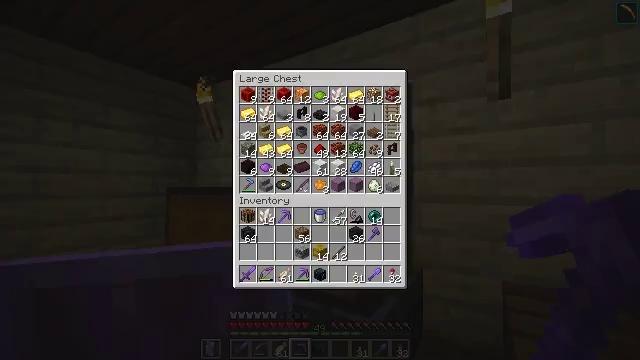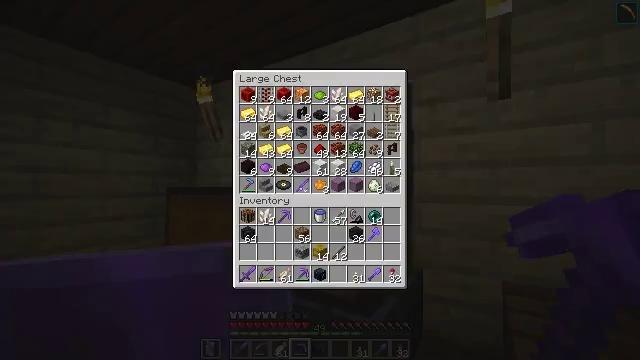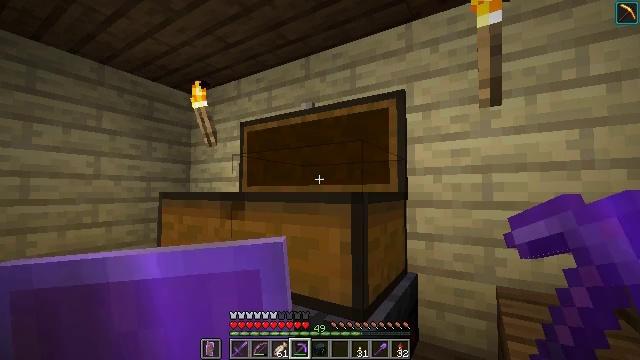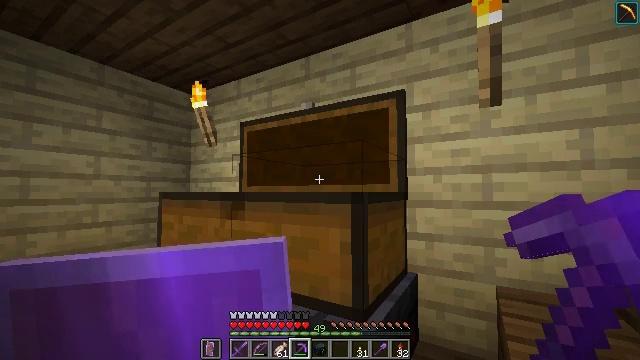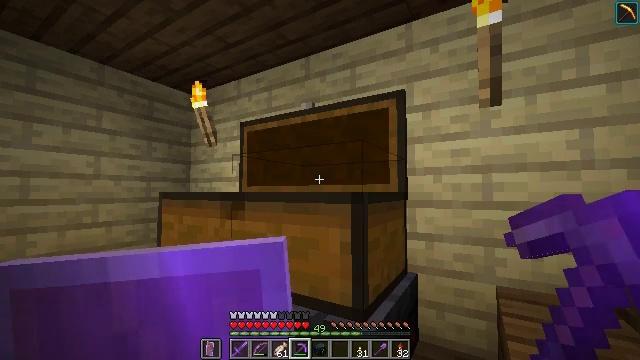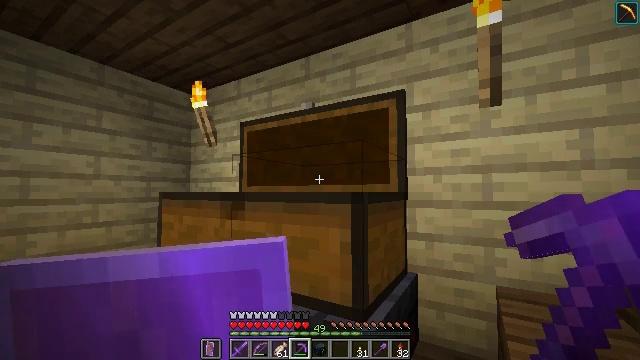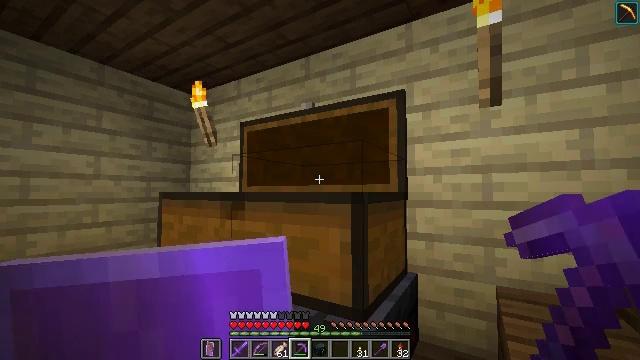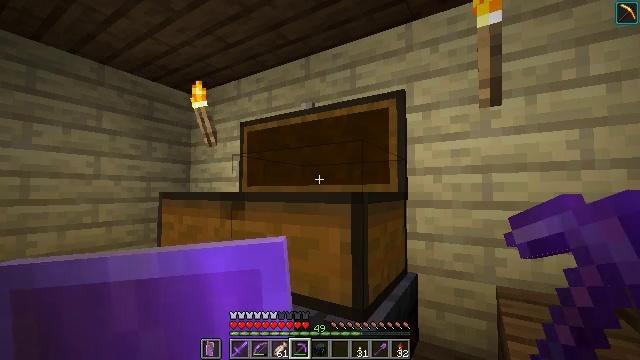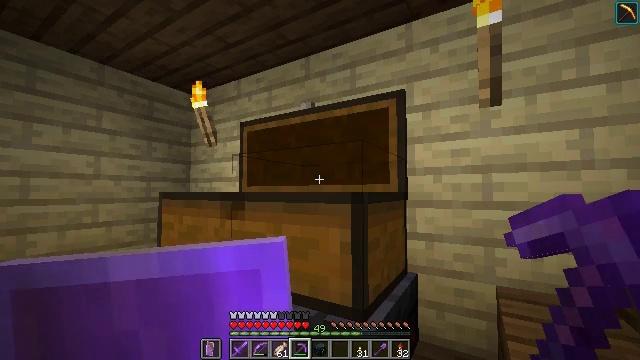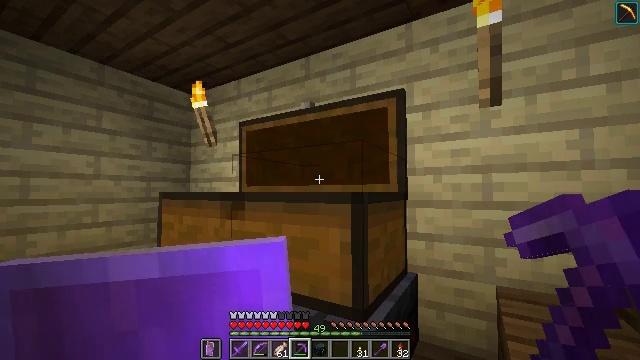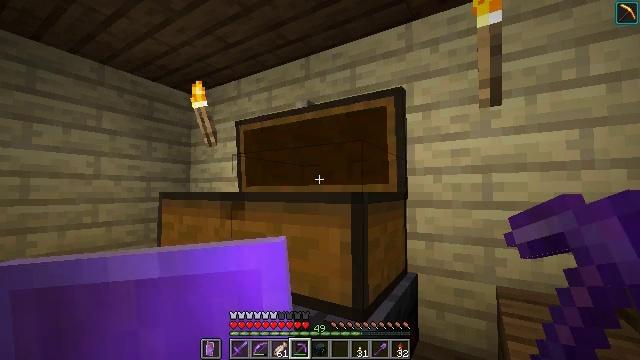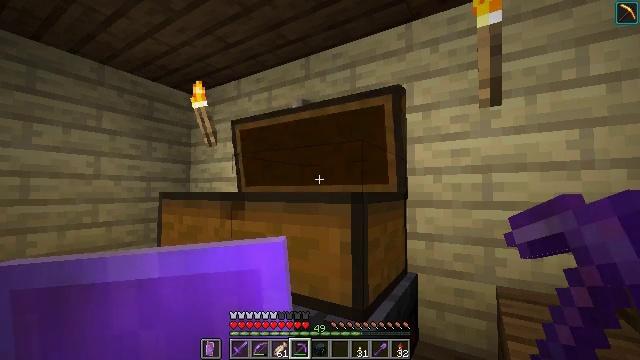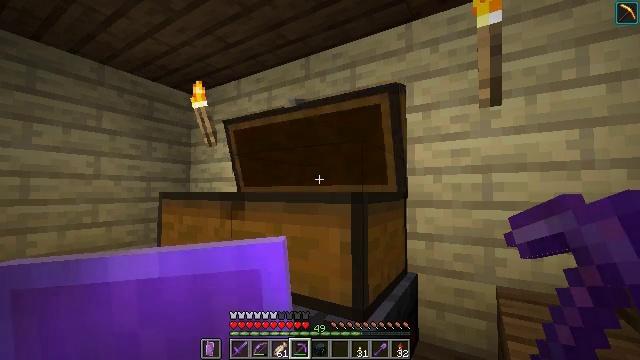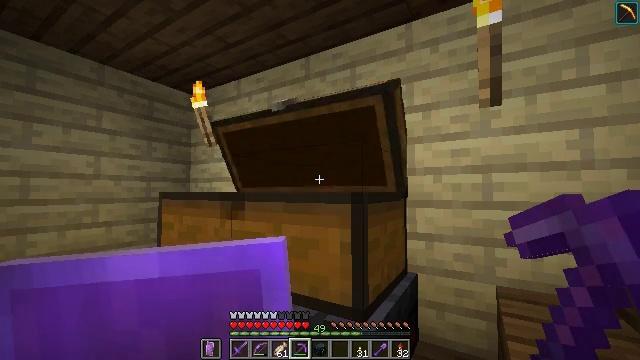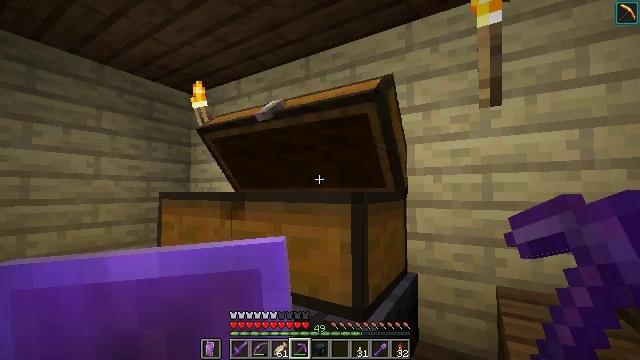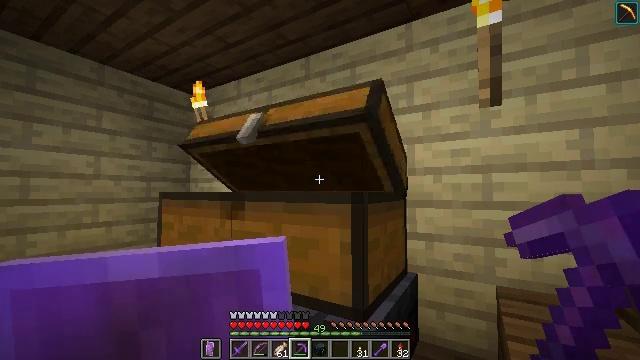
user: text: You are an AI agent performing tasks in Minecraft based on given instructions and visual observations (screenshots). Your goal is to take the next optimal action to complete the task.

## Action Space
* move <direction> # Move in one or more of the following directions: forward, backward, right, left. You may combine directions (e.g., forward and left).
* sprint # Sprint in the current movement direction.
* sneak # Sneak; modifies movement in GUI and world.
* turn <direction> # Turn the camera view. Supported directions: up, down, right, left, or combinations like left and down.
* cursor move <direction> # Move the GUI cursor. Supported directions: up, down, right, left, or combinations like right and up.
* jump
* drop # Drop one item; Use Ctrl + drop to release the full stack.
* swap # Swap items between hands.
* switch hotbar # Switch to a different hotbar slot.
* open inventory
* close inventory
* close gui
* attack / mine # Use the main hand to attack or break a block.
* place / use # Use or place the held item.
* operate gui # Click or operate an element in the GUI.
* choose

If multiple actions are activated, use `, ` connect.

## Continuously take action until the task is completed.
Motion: motion action
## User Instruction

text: Mine the white shulker box.
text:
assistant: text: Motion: open gui
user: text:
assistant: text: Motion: cursor move right and up
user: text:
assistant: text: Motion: close gui
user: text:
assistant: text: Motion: no_op
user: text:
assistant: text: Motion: no_op
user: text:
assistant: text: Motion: no_op
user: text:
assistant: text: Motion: no_op
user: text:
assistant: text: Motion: no_op
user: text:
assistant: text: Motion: no_op
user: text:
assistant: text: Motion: no_op
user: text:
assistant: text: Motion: no_op
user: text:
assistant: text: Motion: no_op
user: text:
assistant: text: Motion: no_op
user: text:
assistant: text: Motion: no_op
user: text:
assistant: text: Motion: no_op
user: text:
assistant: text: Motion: no_op
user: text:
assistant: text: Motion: no_op
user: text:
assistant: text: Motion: no_op
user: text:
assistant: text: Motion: no_op
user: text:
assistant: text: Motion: no_op
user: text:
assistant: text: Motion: no_op
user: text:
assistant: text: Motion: no_op
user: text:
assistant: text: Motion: no_op
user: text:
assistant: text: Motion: no_op
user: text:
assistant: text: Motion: no_op
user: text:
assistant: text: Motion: no_op
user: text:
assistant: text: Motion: no_op
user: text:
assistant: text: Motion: no_op
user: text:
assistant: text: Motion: no_op
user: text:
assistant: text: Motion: no_op